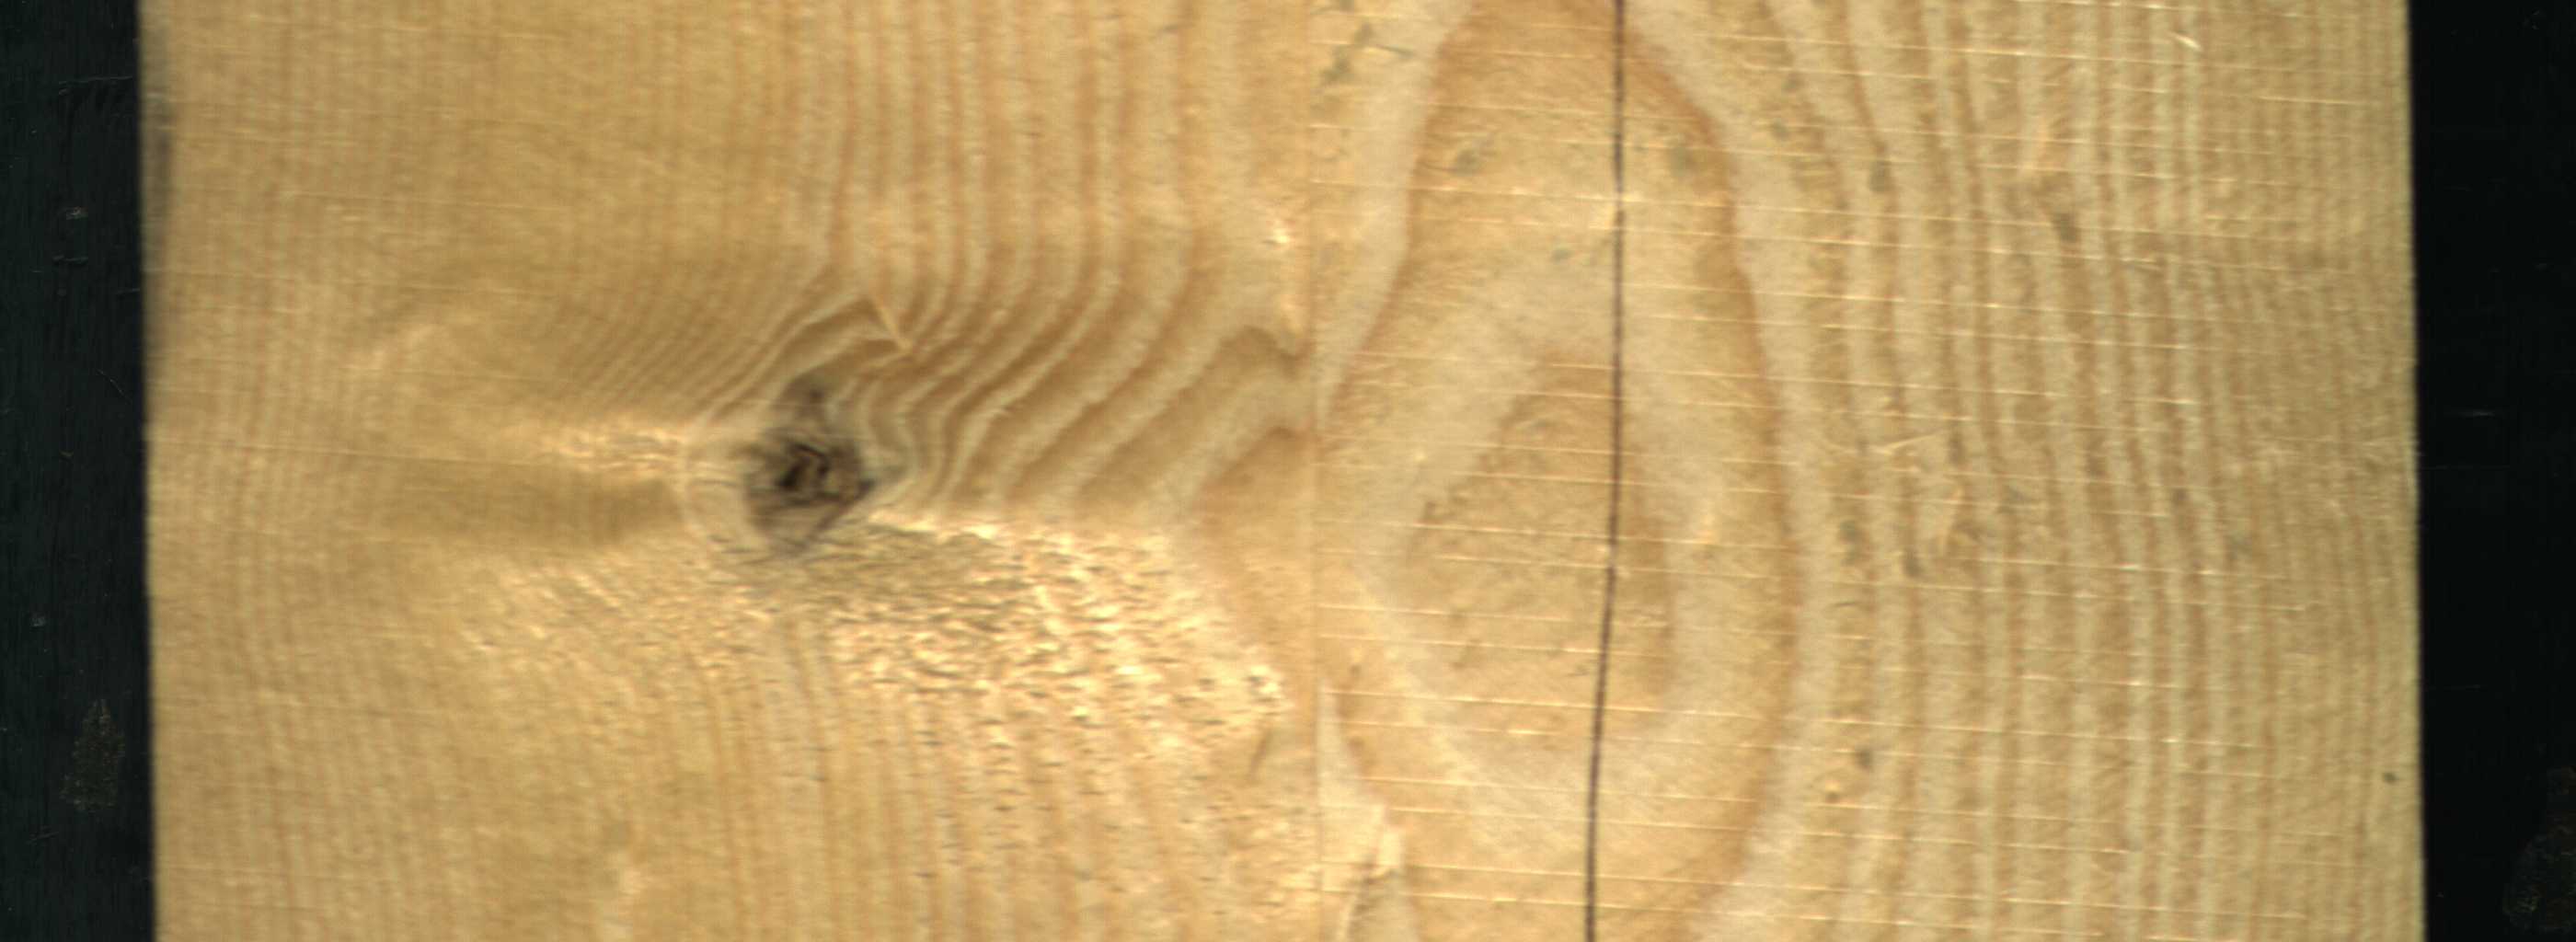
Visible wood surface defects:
Crack
Live_Knot